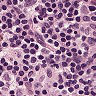
Metastatic tissue present: no